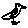
Label: bird